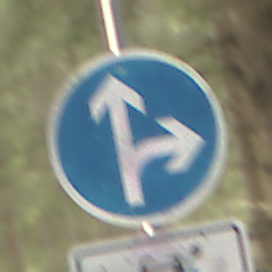
Verkehrszeichen: VorgeschriebeneFahrtrichtungGeradeausOderRechts
Zusatzzeichen unten: EinspurigeFahrzeugeFrei4
Umgebung: Outdoor, Nature
Tageszeit: MorningAfternoon
Wetter: Overcast
Licht: Natural
Jahreszeit: Winter
Kontrast: LowContrast